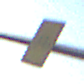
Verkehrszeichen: RadverkehrOhnePfeilsymbol
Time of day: SunriseSunset
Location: Outdoor (Nature)
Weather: Clear
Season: NotSpecified
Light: Natural